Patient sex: M
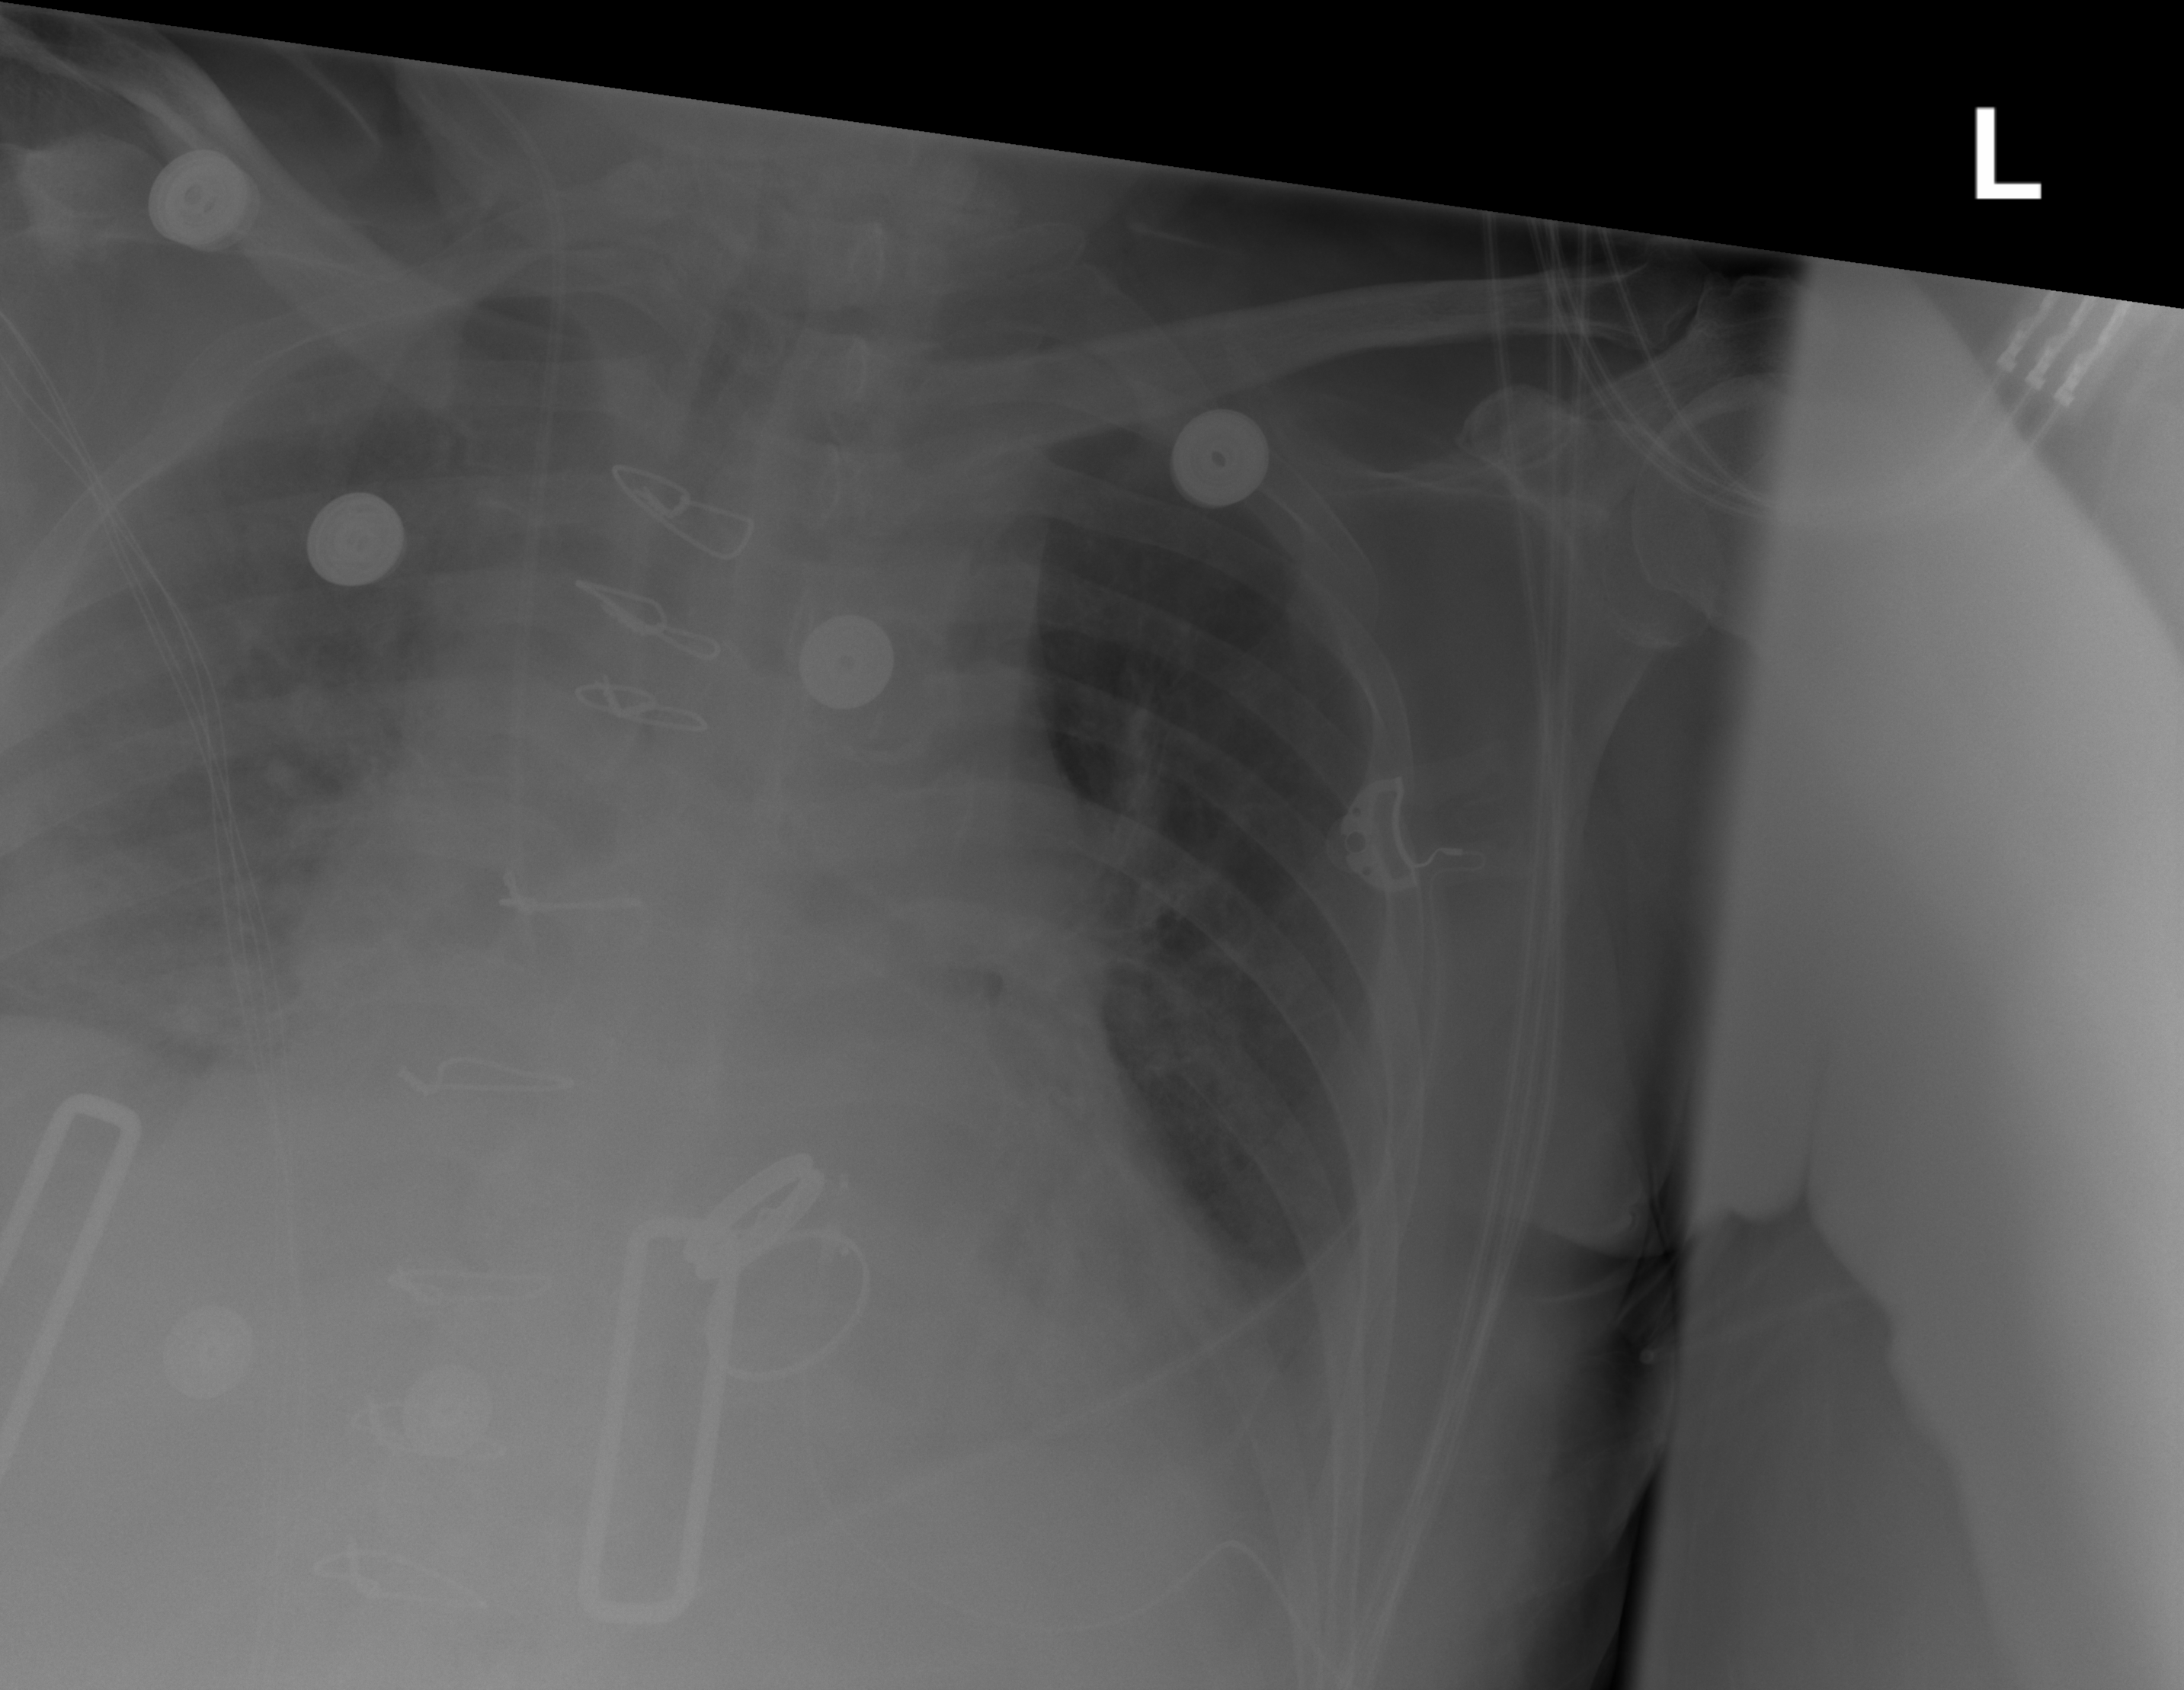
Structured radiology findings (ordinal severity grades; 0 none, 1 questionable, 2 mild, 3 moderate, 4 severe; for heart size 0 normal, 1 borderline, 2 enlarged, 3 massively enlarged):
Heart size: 2
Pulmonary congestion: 0
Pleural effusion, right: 0
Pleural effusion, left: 2
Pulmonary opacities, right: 2
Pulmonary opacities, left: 0
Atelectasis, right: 0
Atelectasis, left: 2